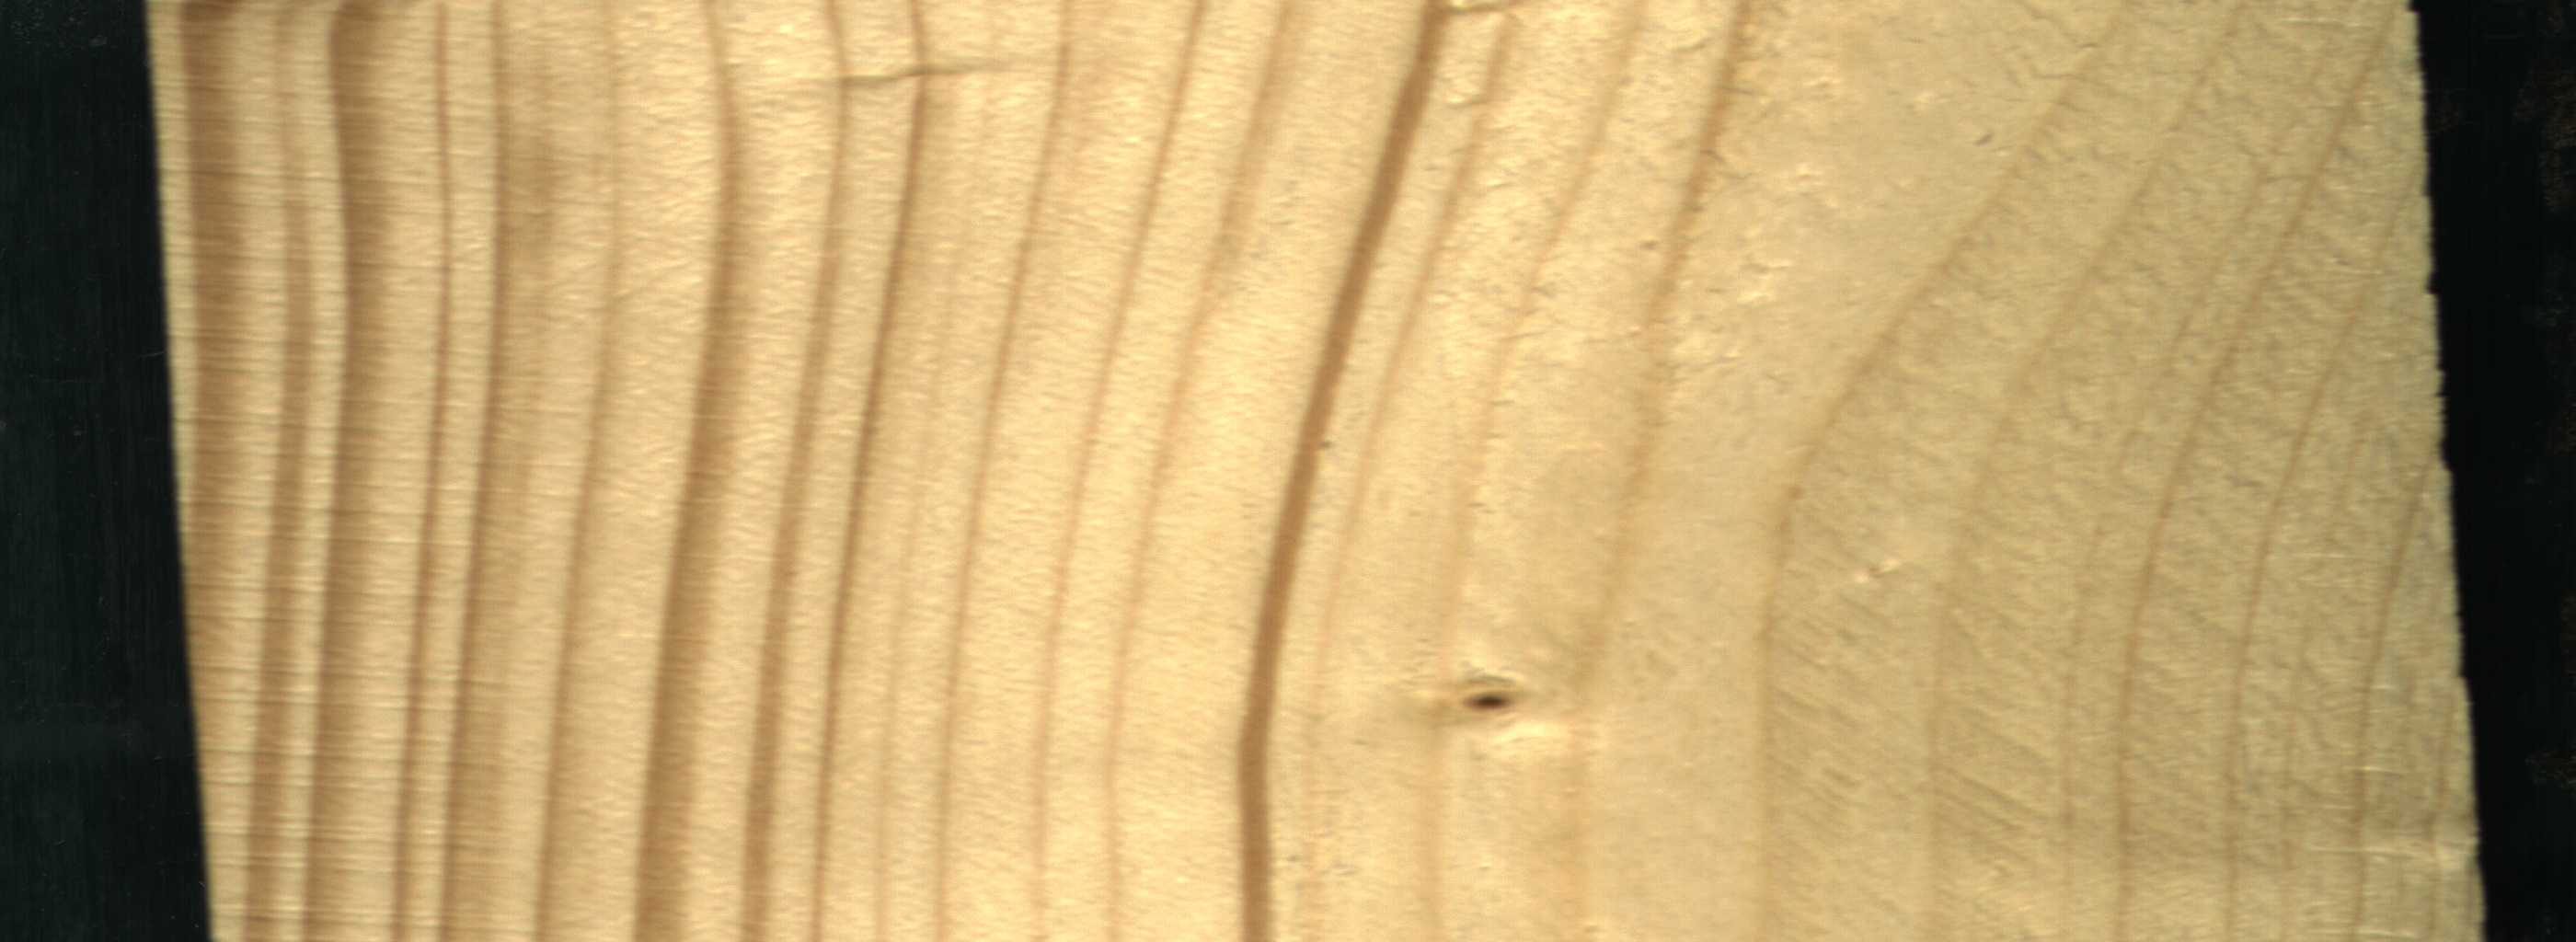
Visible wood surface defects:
Quartzity
Live_Knot